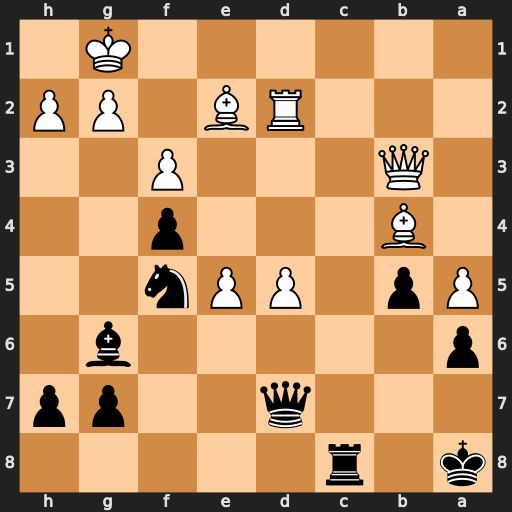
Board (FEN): k1r5/3q2pp/p5b1/Pp1PPn2/1B3p2/1Q3P2/3RB1PP/6K1
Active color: b
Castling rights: -
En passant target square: -
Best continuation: Qa7+ Kh1 Qf2 Qd1 Ne3